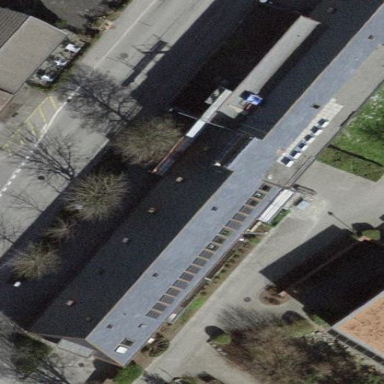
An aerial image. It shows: Public building.